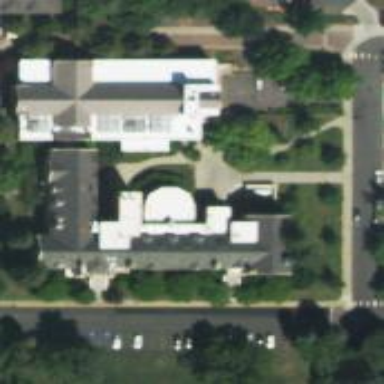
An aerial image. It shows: University building.